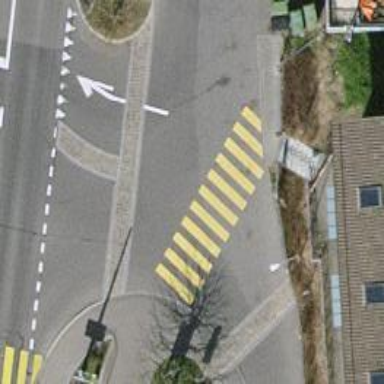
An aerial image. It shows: Marked road crossing.